Field crop: maize
Growth stage: 2
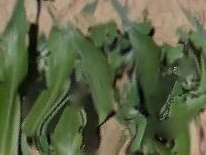
Species: maize